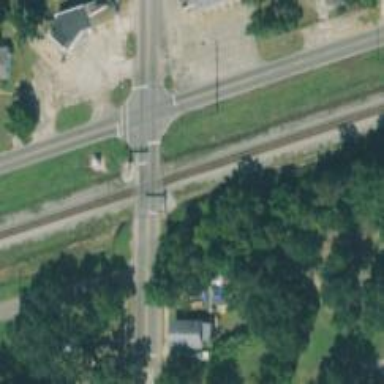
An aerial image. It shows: Level crossing with both lights and saltire in place.